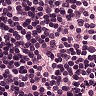
Metastatic tissue present: no